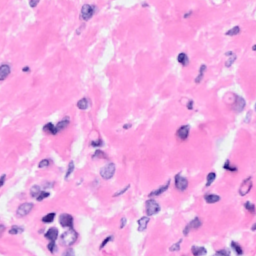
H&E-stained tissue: Breast